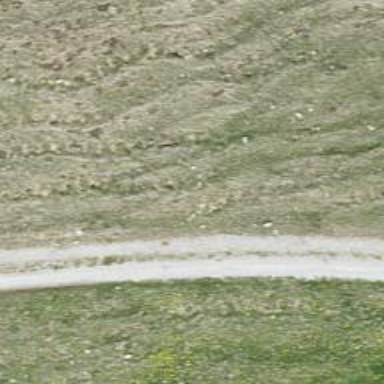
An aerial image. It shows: Track with grade 3 surface.